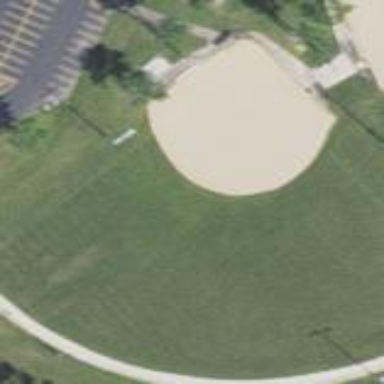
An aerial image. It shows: Baseball pitch for leisure land activities.